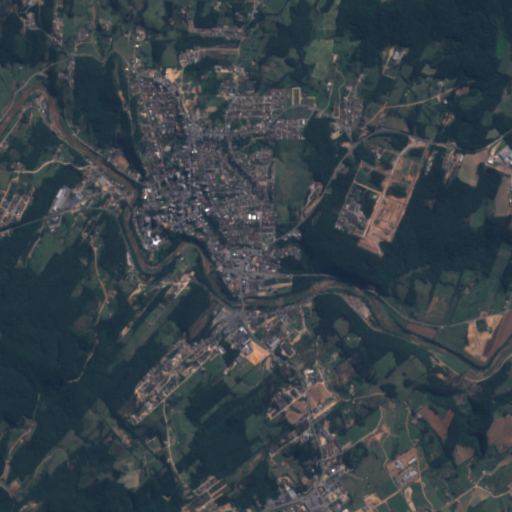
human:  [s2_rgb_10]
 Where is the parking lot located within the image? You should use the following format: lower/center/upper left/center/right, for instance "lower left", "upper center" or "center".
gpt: The parking lot is located in the center right of the image.
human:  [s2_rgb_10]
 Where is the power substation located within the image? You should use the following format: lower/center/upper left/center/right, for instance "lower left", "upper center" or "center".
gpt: The power substation is located in the lower center of the image.
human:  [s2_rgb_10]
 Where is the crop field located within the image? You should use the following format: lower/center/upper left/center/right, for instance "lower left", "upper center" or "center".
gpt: There is no crop field in the image.